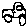
Label: car